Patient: sex F, age 56
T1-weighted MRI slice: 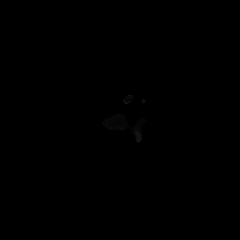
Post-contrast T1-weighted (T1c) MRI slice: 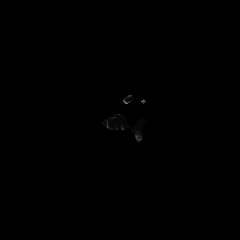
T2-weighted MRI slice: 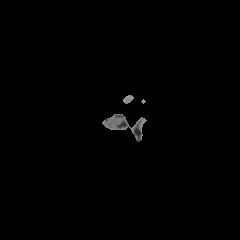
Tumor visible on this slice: no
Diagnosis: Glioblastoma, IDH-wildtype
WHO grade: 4